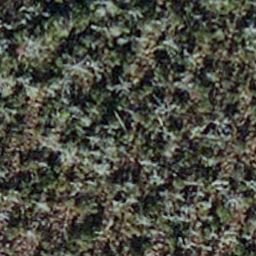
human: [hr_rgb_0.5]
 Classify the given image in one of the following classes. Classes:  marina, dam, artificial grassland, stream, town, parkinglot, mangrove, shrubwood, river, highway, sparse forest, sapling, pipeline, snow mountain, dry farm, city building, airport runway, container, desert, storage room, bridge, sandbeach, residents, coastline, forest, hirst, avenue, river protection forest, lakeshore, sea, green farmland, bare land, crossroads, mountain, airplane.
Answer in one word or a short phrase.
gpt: sapling